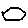
Label: hexagon